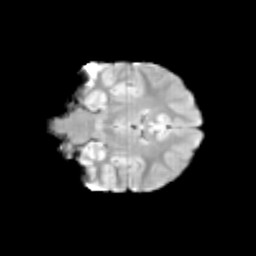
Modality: T2w
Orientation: coronal
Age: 9
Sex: male
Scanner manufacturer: siemens
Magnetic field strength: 3 T
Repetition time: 3.8 s
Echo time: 0.07 s